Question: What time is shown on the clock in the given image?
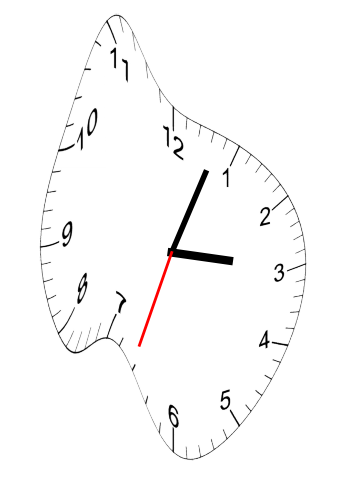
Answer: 03:03:33